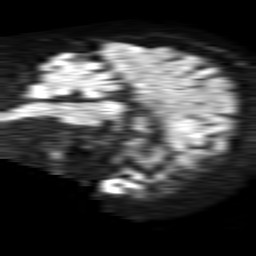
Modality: TRACE
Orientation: sagittal
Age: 67
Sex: female
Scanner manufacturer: philips
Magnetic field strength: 1.5 T
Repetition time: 4.6 s
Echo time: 0.08631 s